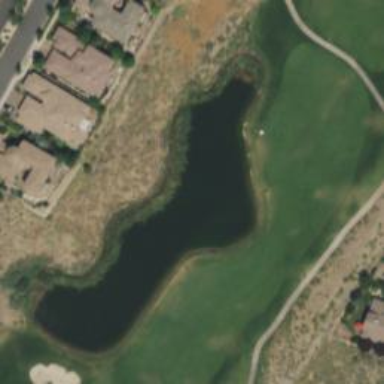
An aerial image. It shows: Scenic view of water hazard on golf course. The natural water feature adds beauty to the landscape.